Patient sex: M
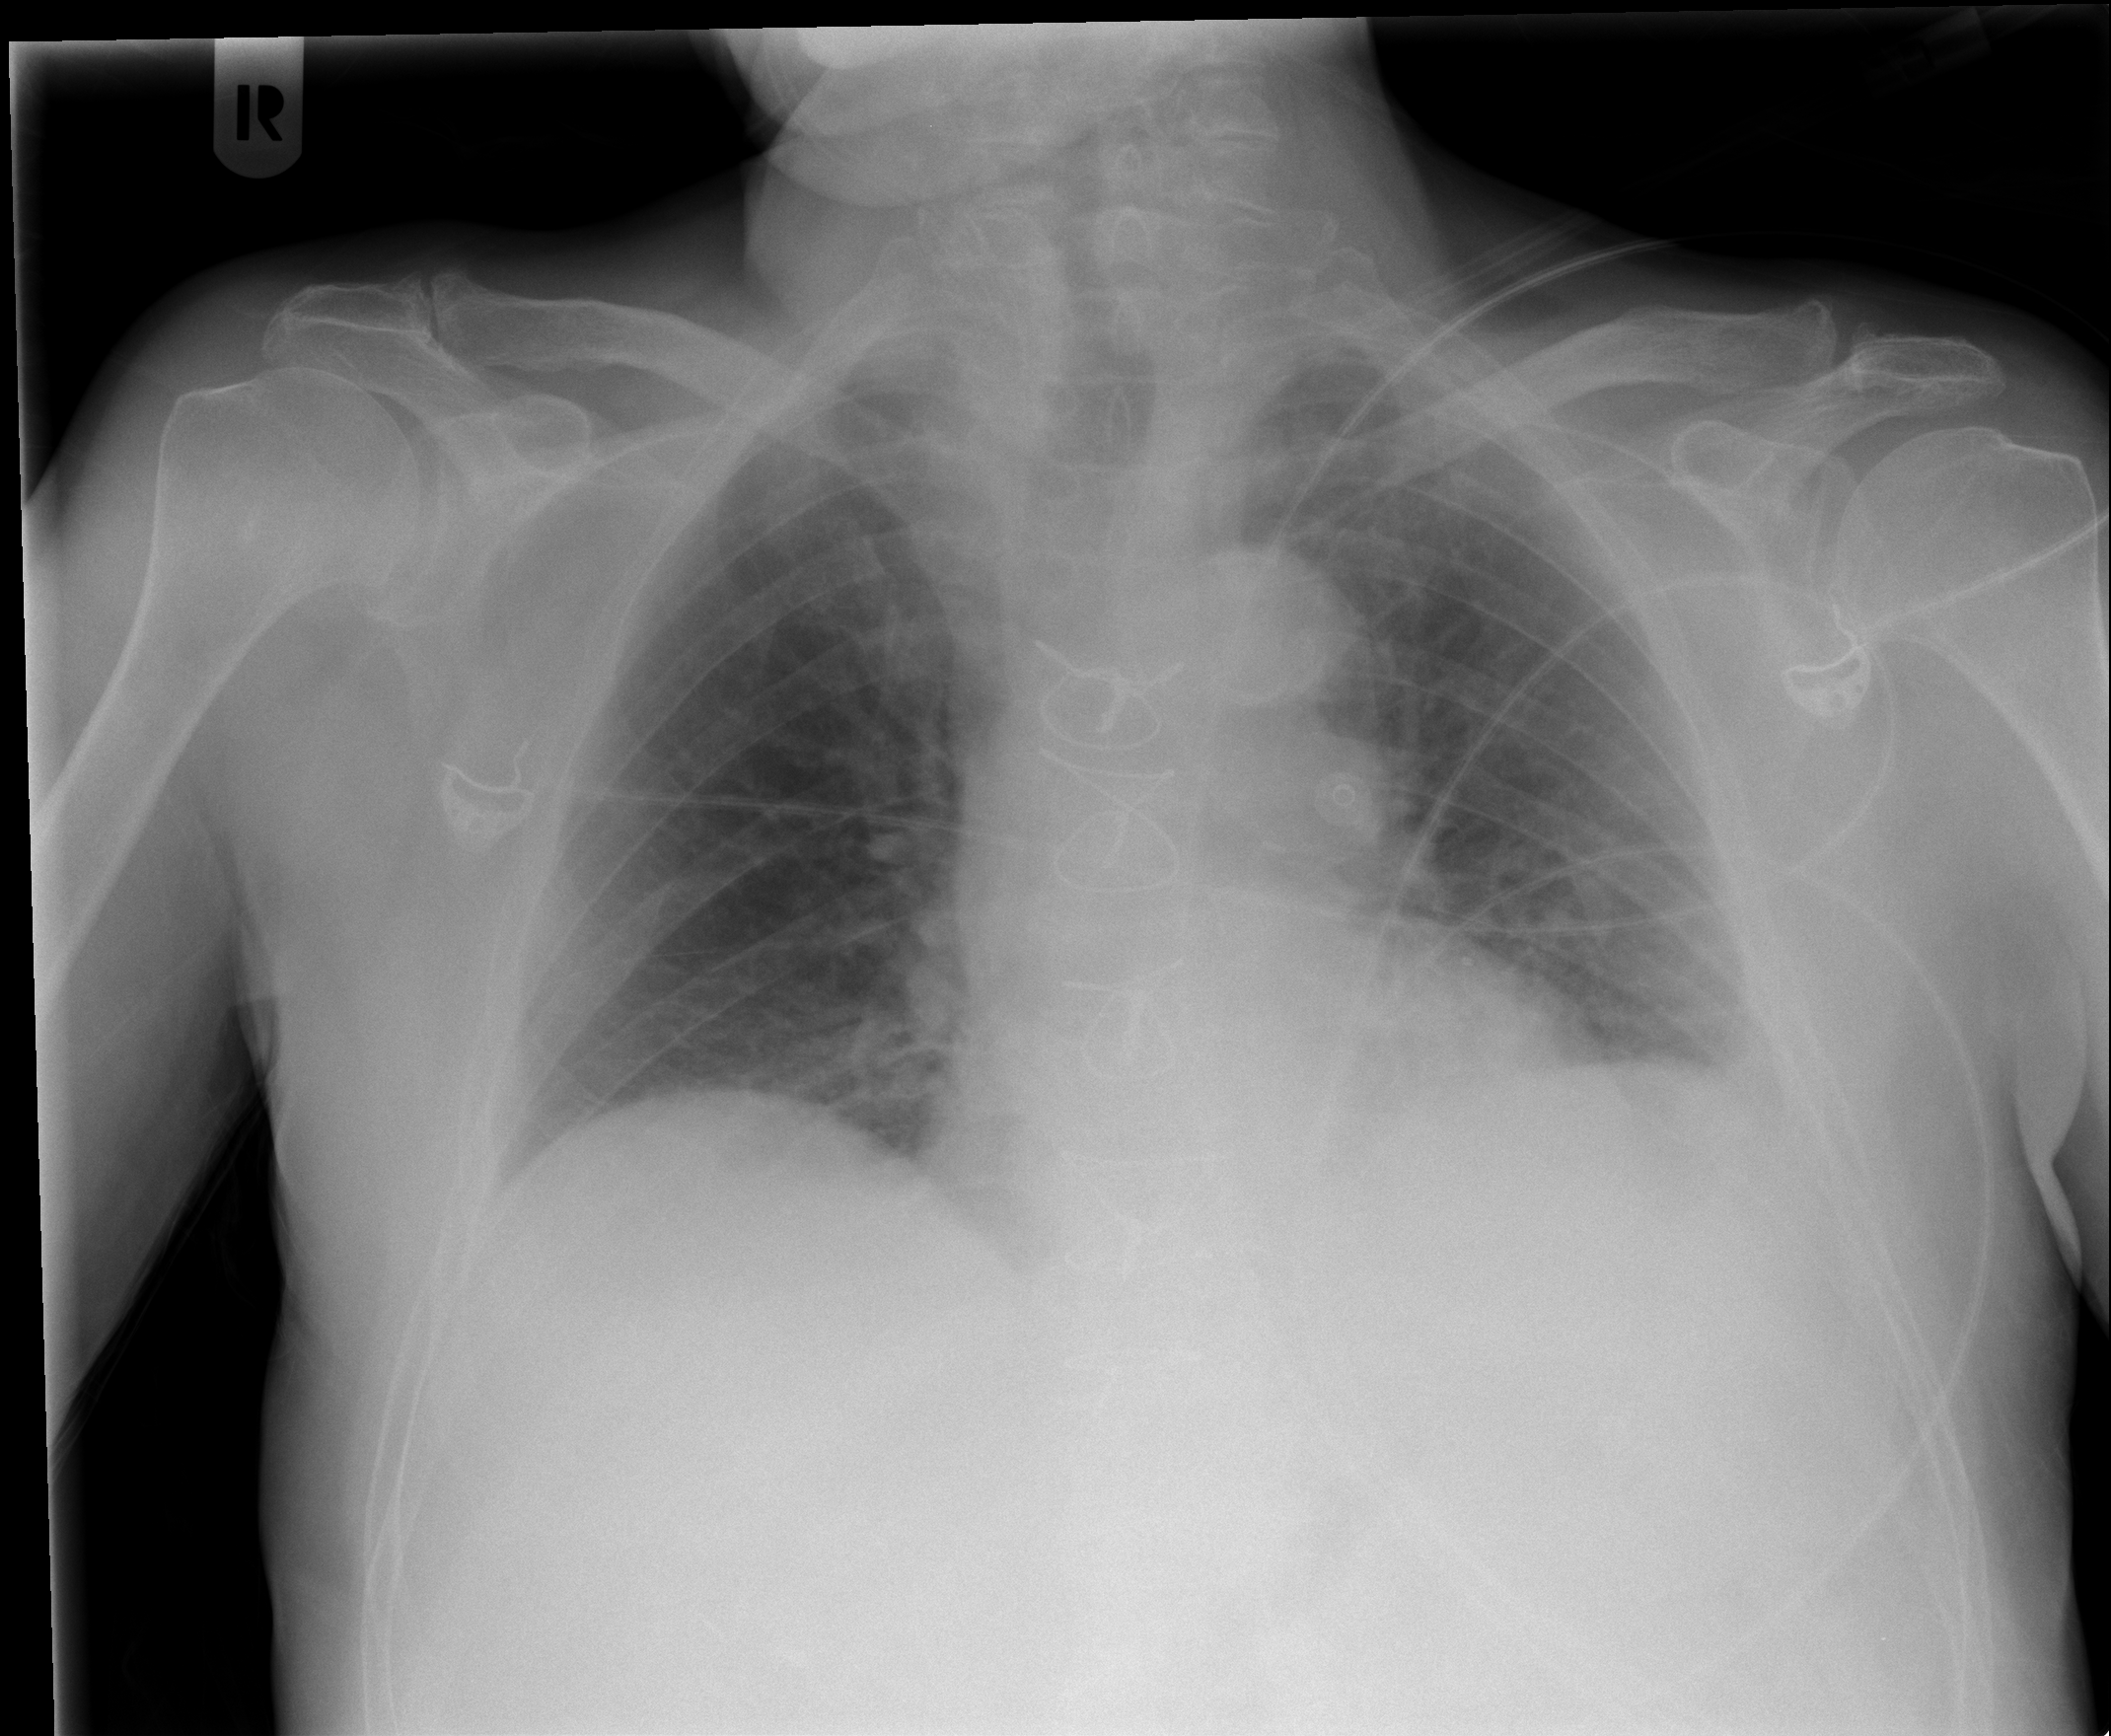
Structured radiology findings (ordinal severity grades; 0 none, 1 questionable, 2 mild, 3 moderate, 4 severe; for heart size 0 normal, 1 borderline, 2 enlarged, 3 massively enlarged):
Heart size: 0
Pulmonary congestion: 0
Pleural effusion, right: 0
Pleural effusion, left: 2
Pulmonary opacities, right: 0
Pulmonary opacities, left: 0
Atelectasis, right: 0
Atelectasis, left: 0